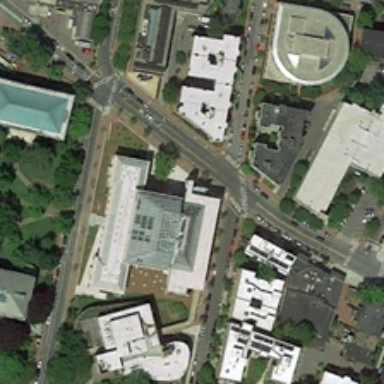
Some buildings and green trees are in a school .